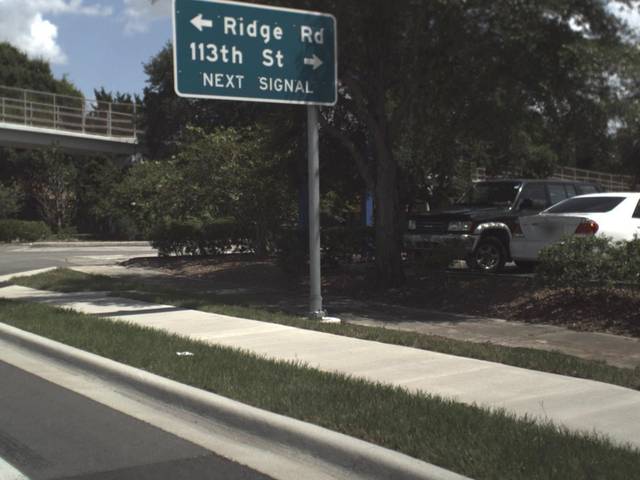
Region: United States
Coordinates: 27.895, -82.8